Field crop: maize
Growth stage: 1
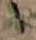
Species: atriplex